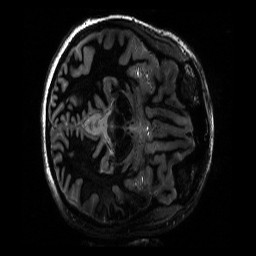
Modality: T1w
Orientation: axial
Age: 27
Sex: female
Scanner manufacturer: siemens
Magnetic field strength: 6.98 T
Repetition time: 4.5 s
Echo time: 0.00346 s